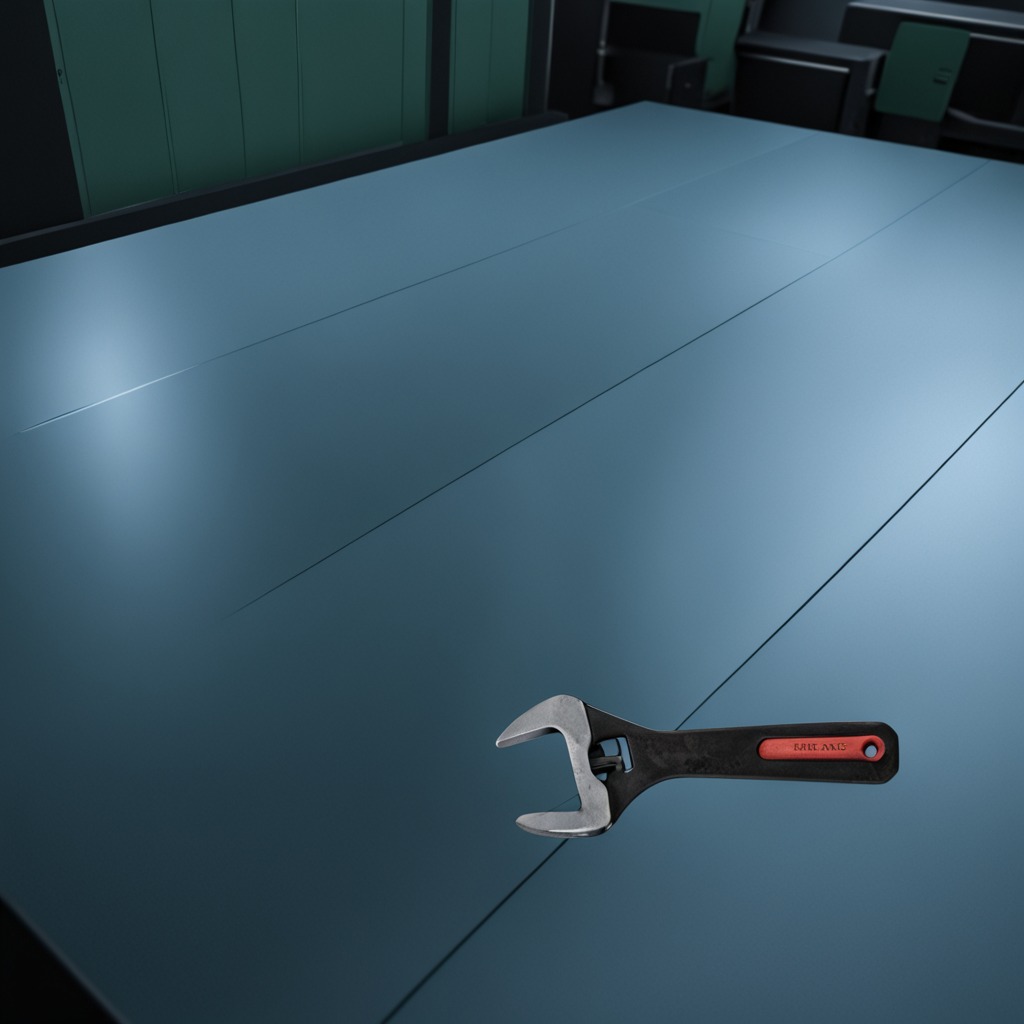
An wrench is lying on the table.